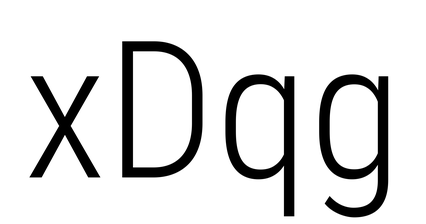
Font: Roboto_Condensed_Light